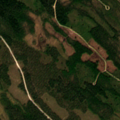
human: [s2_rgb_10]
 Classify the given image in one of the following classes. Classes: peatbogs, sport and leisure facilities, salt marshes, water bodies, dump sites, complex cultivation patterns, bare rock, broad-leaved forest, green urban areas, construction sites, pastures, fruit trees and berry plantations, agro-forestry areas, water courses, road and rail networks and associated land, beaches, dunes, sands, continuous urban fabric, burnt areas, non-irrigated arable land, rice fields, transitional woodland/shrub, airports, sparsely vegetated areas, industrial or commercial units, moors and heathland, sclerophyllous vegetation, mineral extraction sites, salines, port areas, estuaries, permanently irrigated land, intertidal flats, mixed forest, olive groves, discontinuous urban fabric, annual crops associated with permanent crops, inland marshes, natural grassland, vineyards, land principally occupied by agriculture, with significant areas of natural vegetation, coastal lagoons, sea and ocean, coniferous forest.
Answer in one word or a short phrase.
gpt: coniferous forest, transitional woodland/shrub